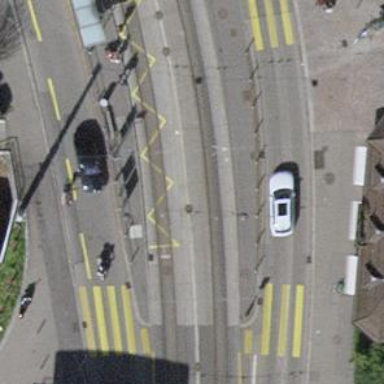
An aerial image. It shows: Bus stop for trolleybuses with designated stop position for public transport.